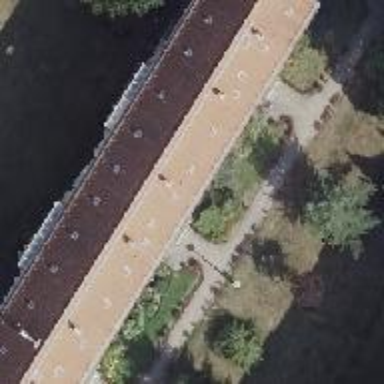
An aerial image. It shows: Hipped-roof building with apartments.